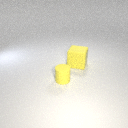
small yellow rubber cylinder in front of large yellow rubber cube